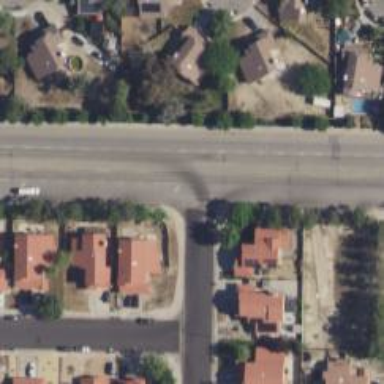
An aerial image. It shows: Secondary road with asphalt surface.